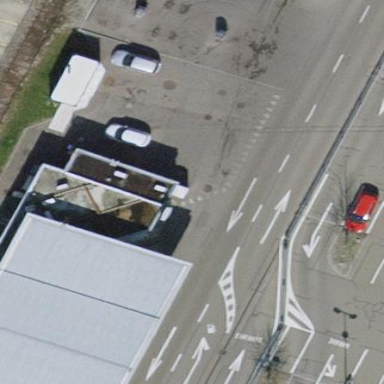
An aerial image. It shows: Retail building.